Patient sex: M
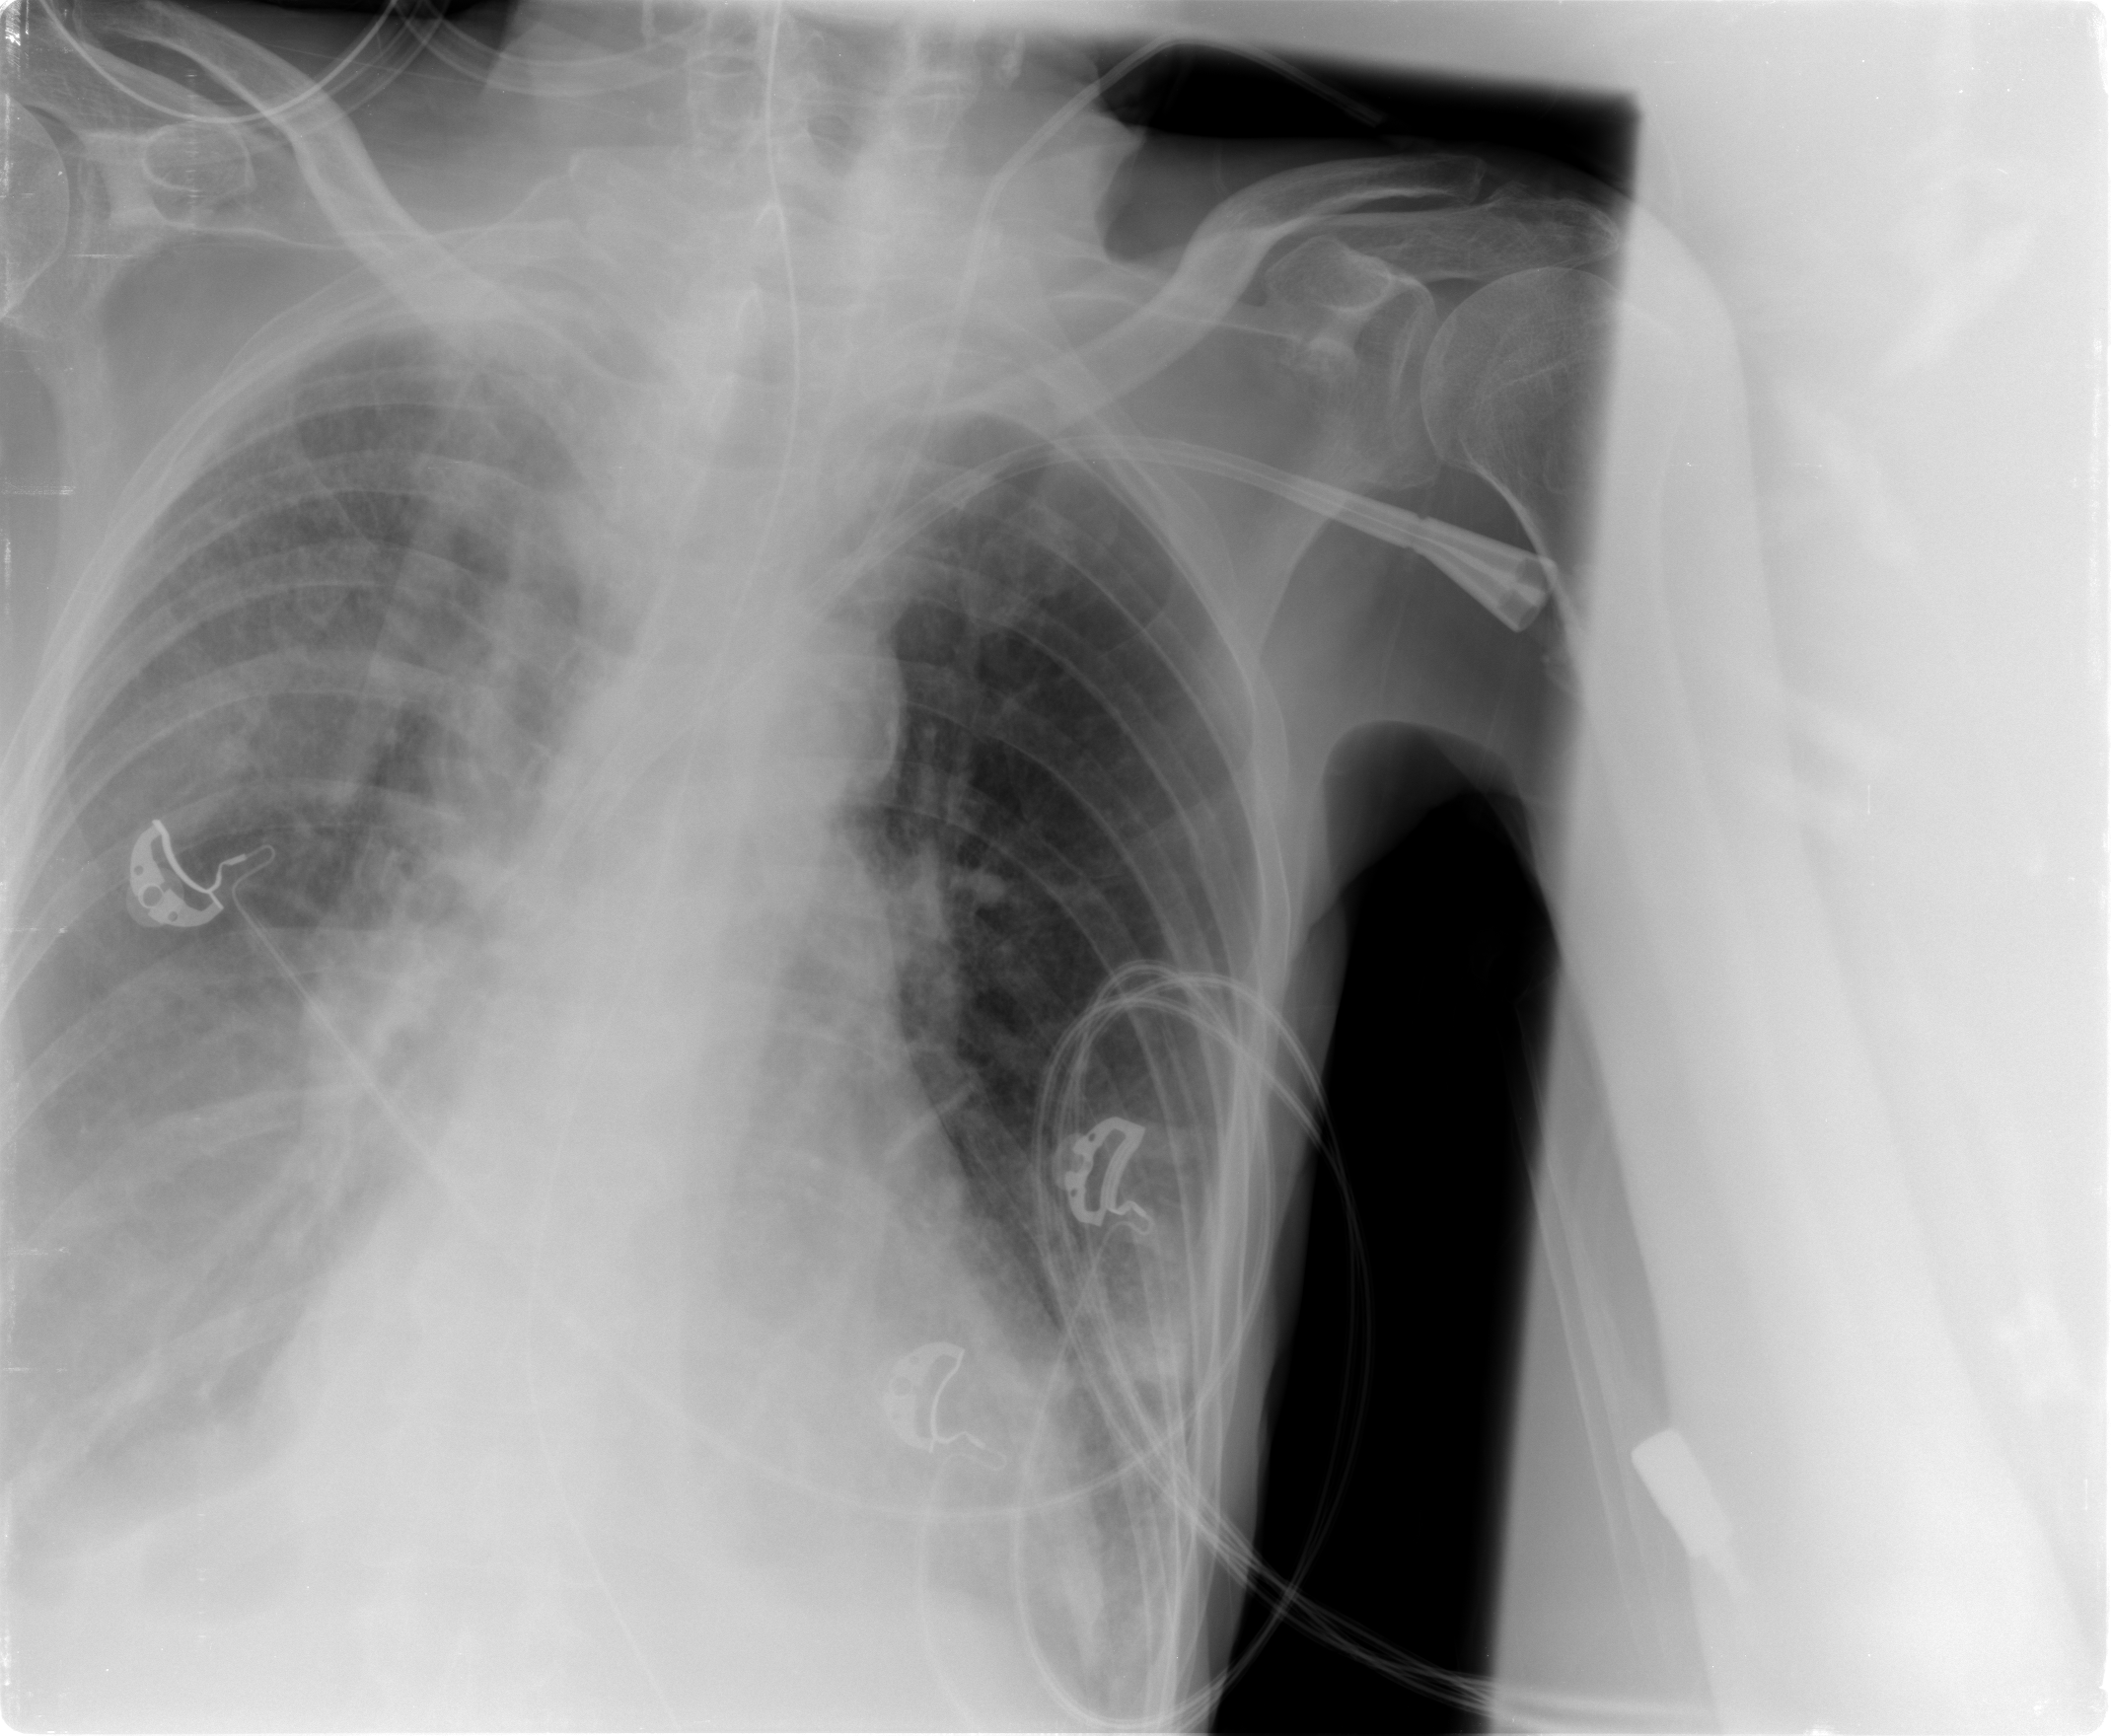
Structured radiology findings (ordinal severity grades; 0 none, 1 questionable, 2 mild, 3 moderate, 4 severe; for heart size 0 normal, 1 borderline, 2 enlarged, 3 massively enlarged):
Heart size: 0
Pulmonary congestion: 2
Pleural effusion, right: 3
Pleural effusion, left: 0
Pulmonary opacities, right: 2
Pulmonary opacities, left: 0
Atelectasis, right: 2
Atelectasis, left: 2